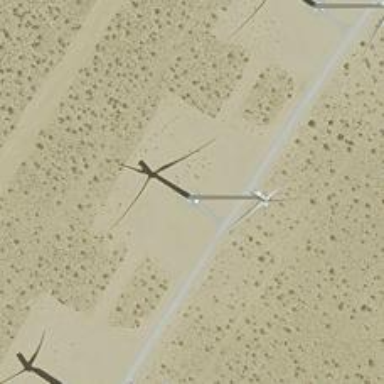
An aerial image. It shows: Wind power generator with horizontal axis wind turbine manufactured by Vestas.